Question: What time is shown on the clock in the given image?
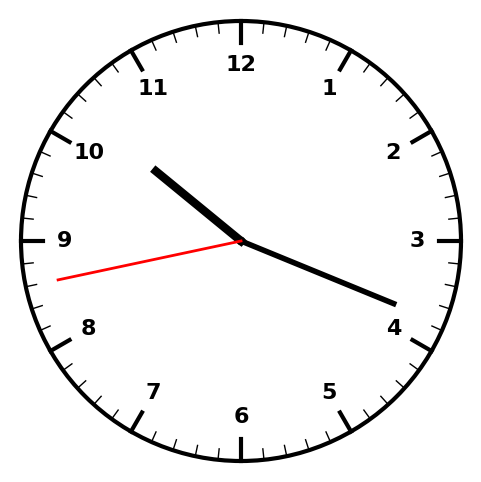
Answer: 10:18:43